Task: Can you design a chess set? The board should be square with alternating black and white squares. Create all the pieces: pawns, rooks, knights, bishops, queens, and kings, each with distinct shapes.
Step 3327:
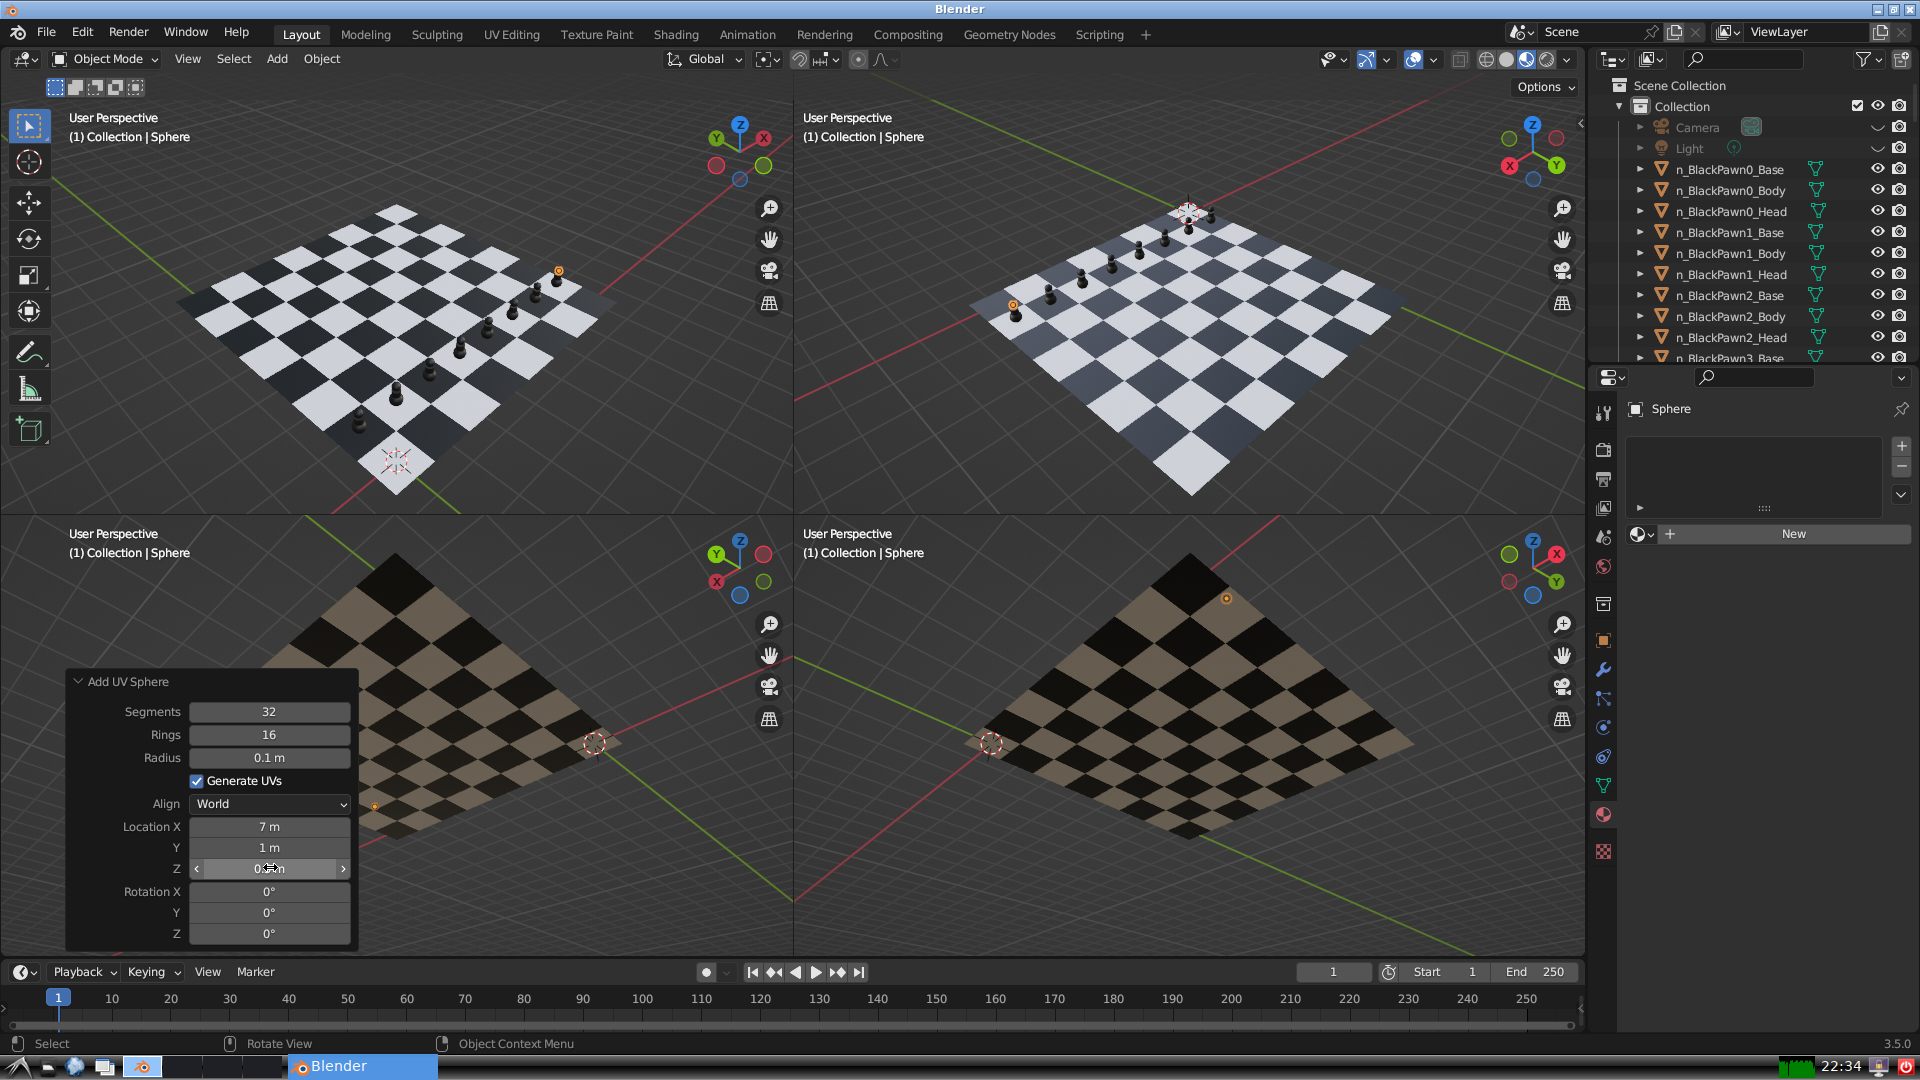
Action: {"mouse_move": [960, 540]}